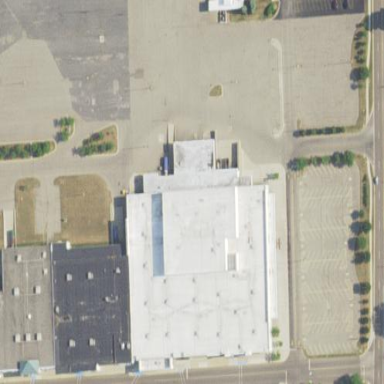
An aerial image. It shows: Retail building.